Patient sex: M
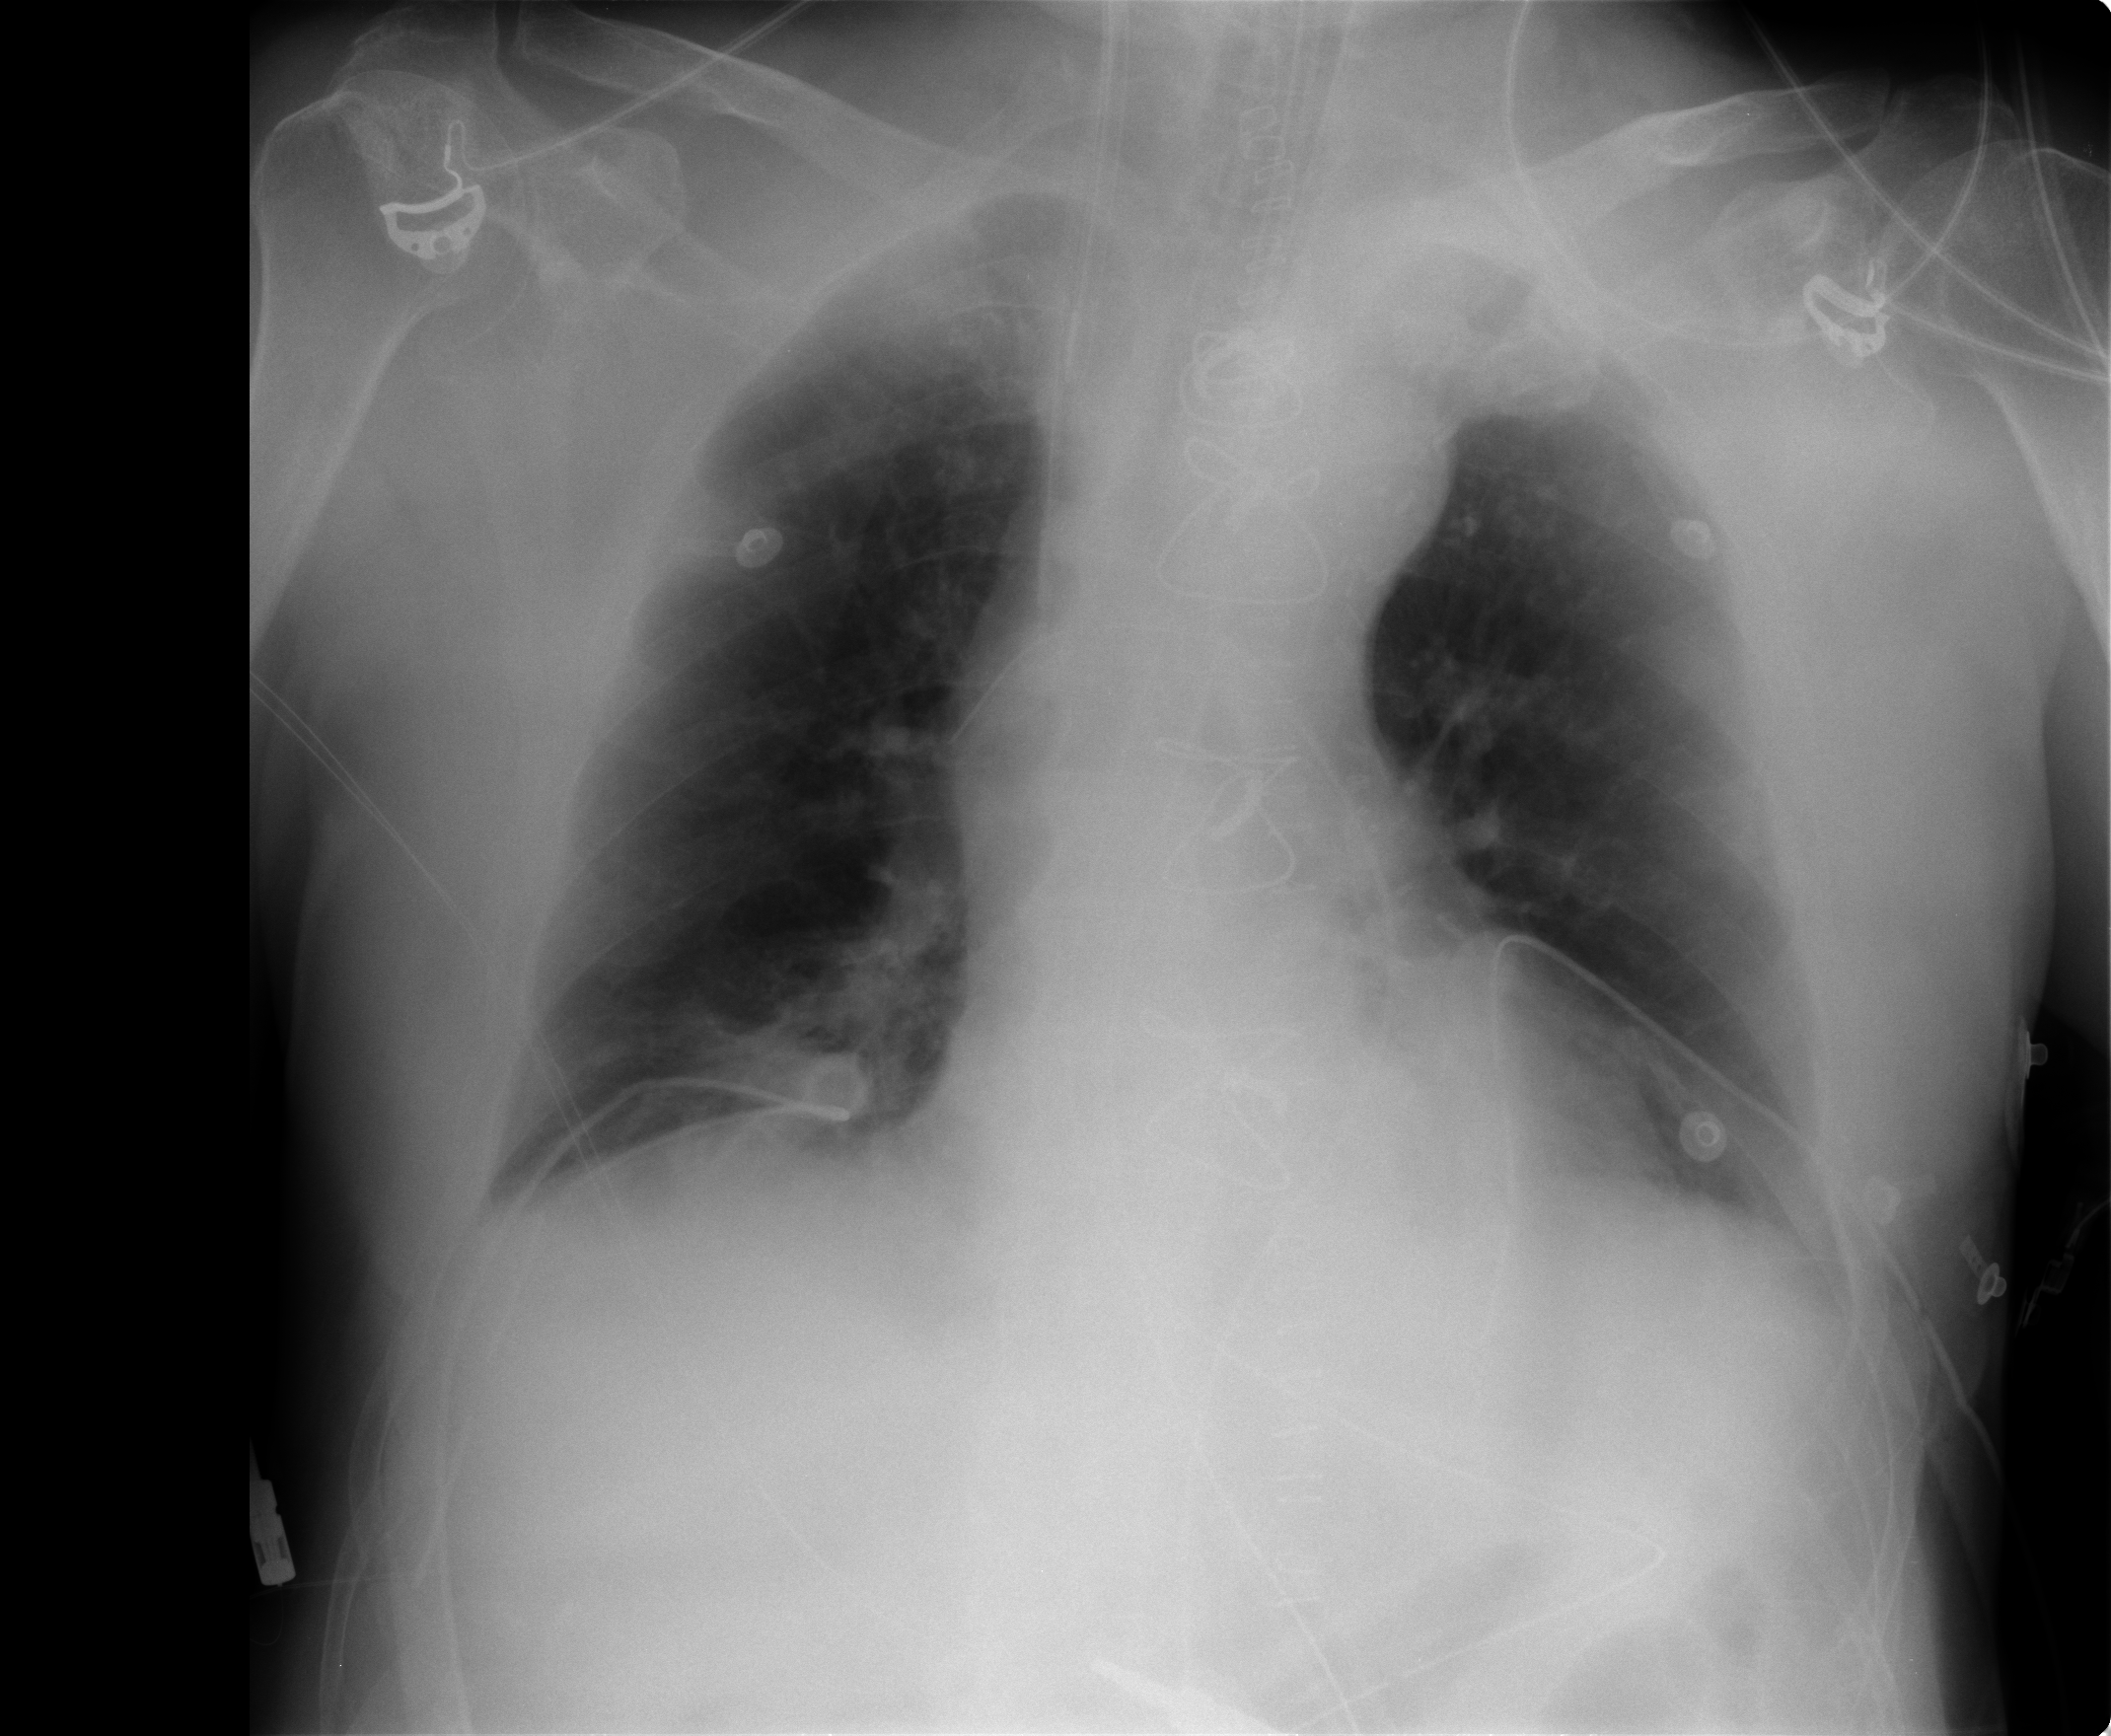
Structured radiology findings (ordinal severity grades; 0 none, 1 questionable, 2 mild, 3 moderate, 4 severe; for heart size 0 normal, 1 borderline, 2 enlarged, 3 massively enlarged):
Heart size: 0
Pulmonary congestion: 0
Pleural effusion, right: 1
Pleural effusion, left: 1
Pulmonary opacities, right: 0
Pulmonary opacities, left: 0
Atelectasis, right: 2
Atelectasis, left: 2